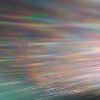
Label: sunburn